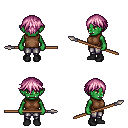
a pixel art fantasy rpg character, female body template, orc, green skin, brown sleeveless shirt, metal pants, pink short bangs hairstyle, black shoes, spear, four views (front, back, left, right), 2x2 character sprite sheet, small pixel art, hard edges, no anti-aliasing